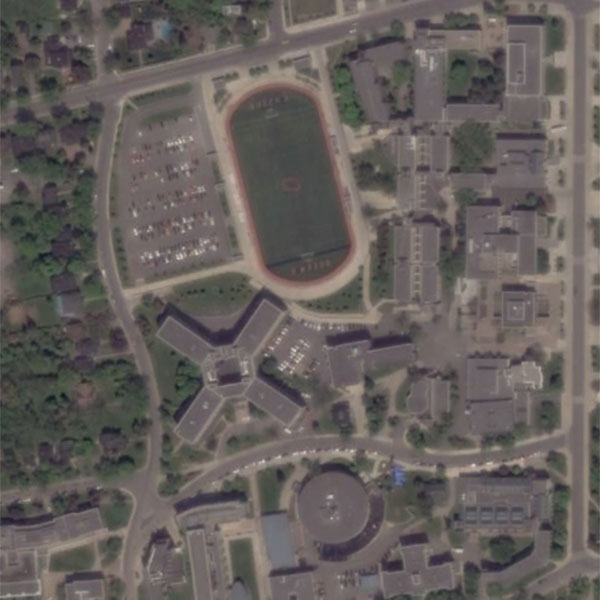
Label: School